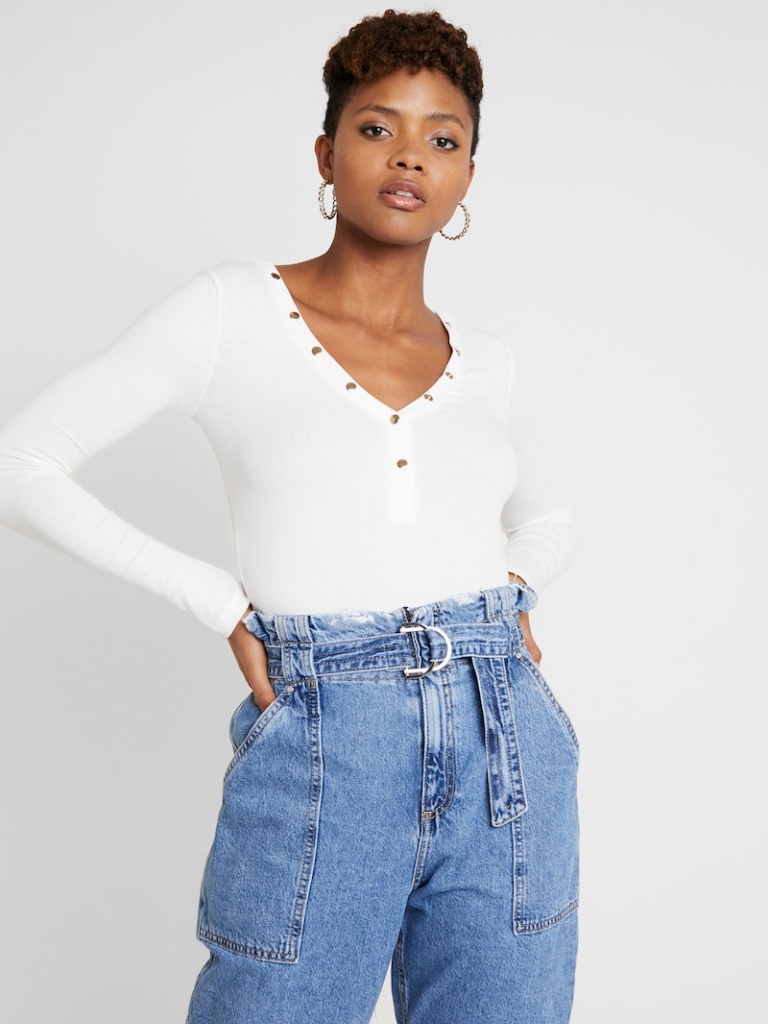
knit tight a long-sleeved with the sleeves down hip length Fully Tucked in v-neck shirt